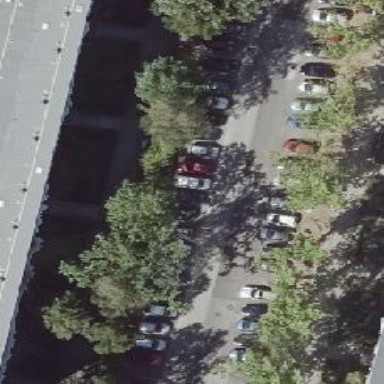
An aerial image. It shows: Street-side parking area.